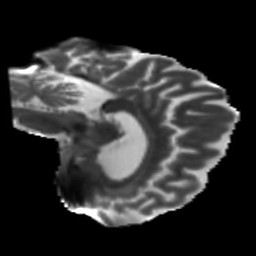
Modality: T2w
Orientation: sagittal
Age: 68
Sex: female
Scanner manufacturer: siemens
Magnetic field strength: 3 T
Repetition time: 5.25 s
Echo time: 0.08 s